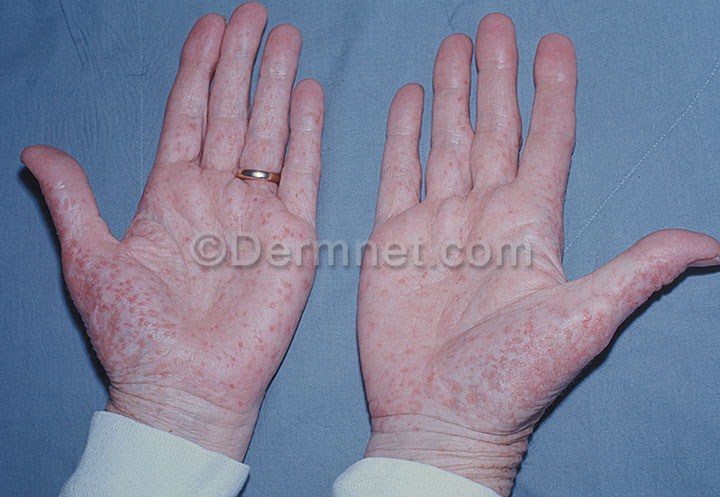
Disease: Actinic Keratosis Basal Cell Carcinoma and other Malignant Lesions